Field crop: tomato
Growth stage: 1
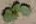
Species: solanum